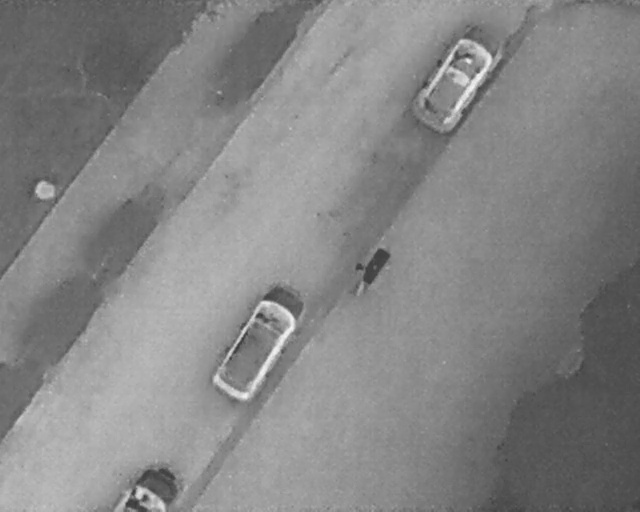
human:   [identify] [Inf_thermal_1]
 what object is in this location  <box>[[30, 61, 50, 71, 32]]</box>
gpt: <ref>1 large car at the center</ref>